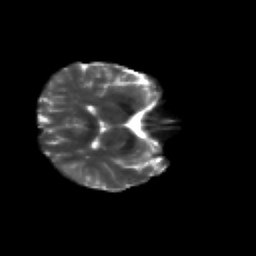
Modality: T2w
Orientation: axial
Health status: healthy
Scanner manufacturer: siemens
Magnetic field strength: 3 T
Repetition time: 10.6 s
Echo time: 0.092 s